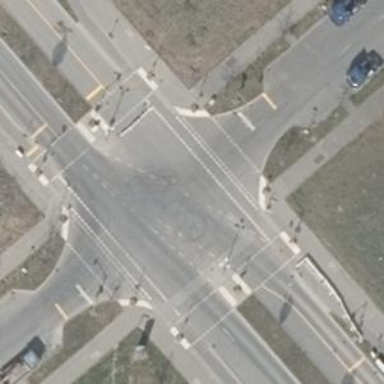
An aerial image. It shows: Crossing on the road.